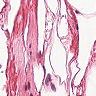
Metastatic tissue present: no